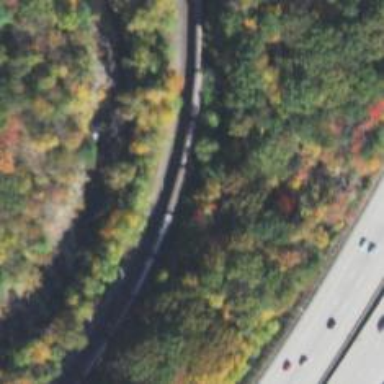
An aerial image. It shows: Railway siding for service.